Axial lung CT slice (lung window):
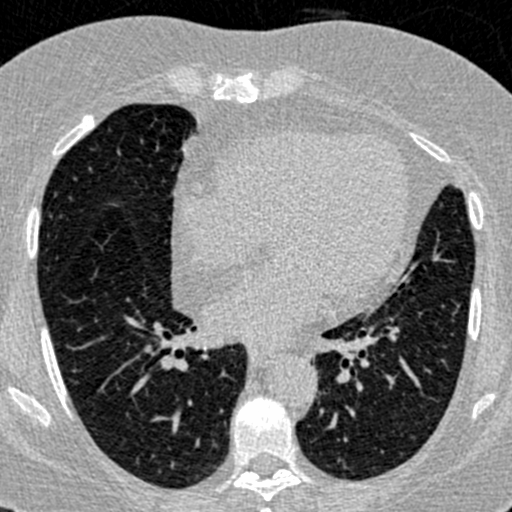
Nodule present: no